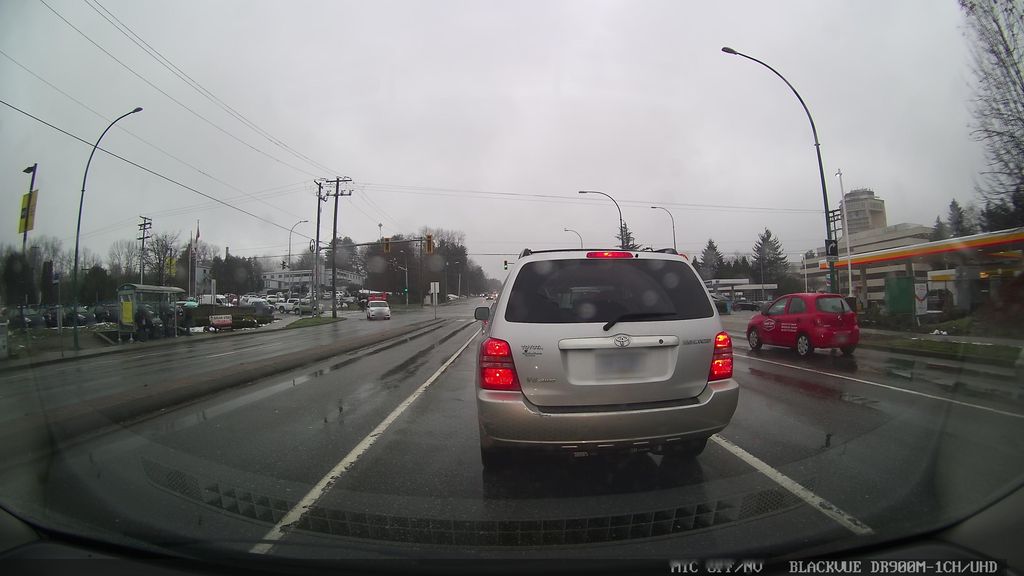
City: vancouver